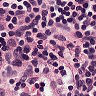
Metastatic tissue present: no